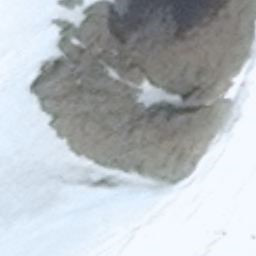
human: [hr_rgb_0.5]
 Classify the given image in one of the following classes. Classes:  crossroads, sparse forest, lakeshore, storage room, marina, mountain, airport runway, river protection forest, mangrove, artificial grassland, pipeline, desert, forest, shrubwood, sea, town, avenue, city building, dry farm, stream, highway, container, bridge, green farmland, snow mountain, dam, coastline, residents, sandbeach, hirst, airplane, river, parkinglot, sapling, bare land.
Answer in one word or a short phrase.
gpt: snow mountain